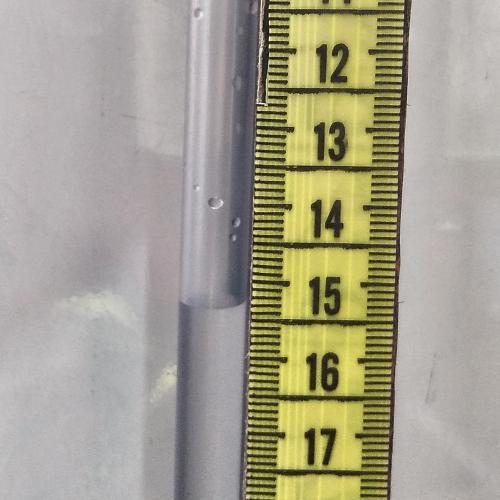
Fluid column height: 15.3 cm